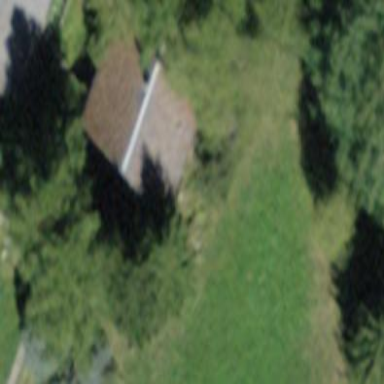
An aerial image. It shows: Simple and straightforward house.